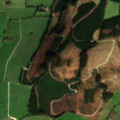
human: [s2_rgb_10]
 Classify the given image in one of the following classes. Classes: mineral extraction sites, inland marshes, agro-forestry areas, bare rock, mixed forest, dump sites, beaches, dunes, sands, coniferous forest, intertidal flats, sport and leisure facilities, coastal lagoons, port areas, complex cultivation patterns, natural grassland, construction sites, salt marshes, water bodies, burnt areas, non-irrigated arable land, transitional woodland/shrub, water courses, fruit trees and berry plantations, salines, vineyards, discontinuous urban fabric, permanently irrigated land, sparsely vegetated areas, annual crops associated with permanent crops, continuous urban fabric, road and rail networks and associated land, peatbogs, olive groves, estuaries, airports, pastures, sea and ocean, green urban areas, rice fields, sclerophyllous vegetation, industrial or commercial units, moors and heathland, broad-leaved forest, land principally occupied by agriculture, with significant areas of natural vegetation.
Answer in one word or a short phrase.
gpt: pastures, coniferous forest, transitional woodland/shrub